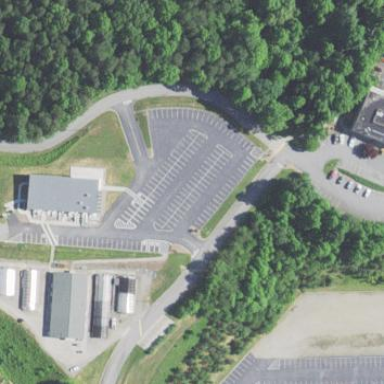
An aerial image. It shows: Parking area.